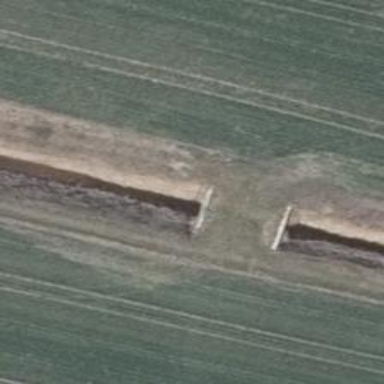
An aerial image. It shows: Culvert tunnel.